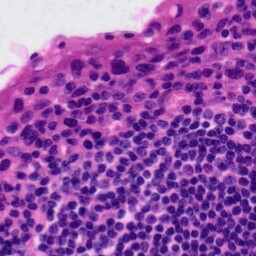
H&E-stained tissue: Tonsil